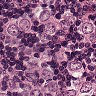
Metastatic tissue present: yes